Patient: sex M, age 47
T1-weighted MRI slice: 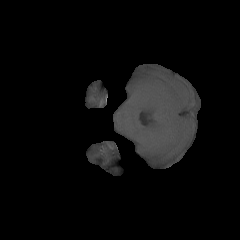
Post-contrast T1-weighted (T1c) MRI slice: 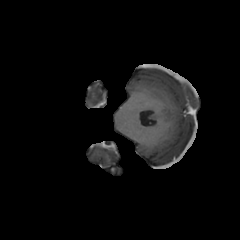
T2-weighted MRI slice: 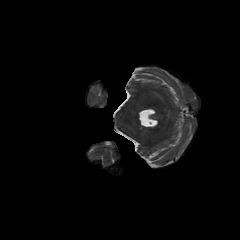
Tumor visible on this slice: no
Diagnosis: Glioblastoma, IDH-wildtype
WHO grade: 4